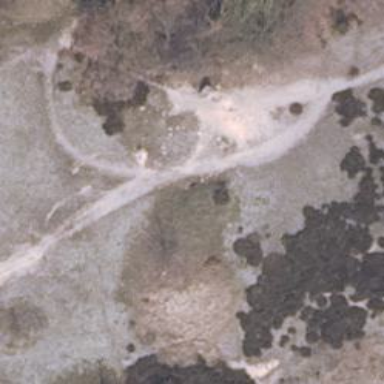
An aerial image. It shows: Sandy path.